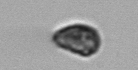
Label: Pseudochattonella_farcimen